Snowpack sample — Buffalo Mountain, Silverthorne, Colorado, USA (1/25/25, 10:11 AM MST)
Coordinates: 39.6222, -106.1139
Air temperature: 22 °F
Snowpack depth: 110 cm
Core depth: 10 cm
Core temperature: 46.4 °F
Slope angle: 12°, slope face: 102°
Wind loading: high
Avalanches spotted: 0
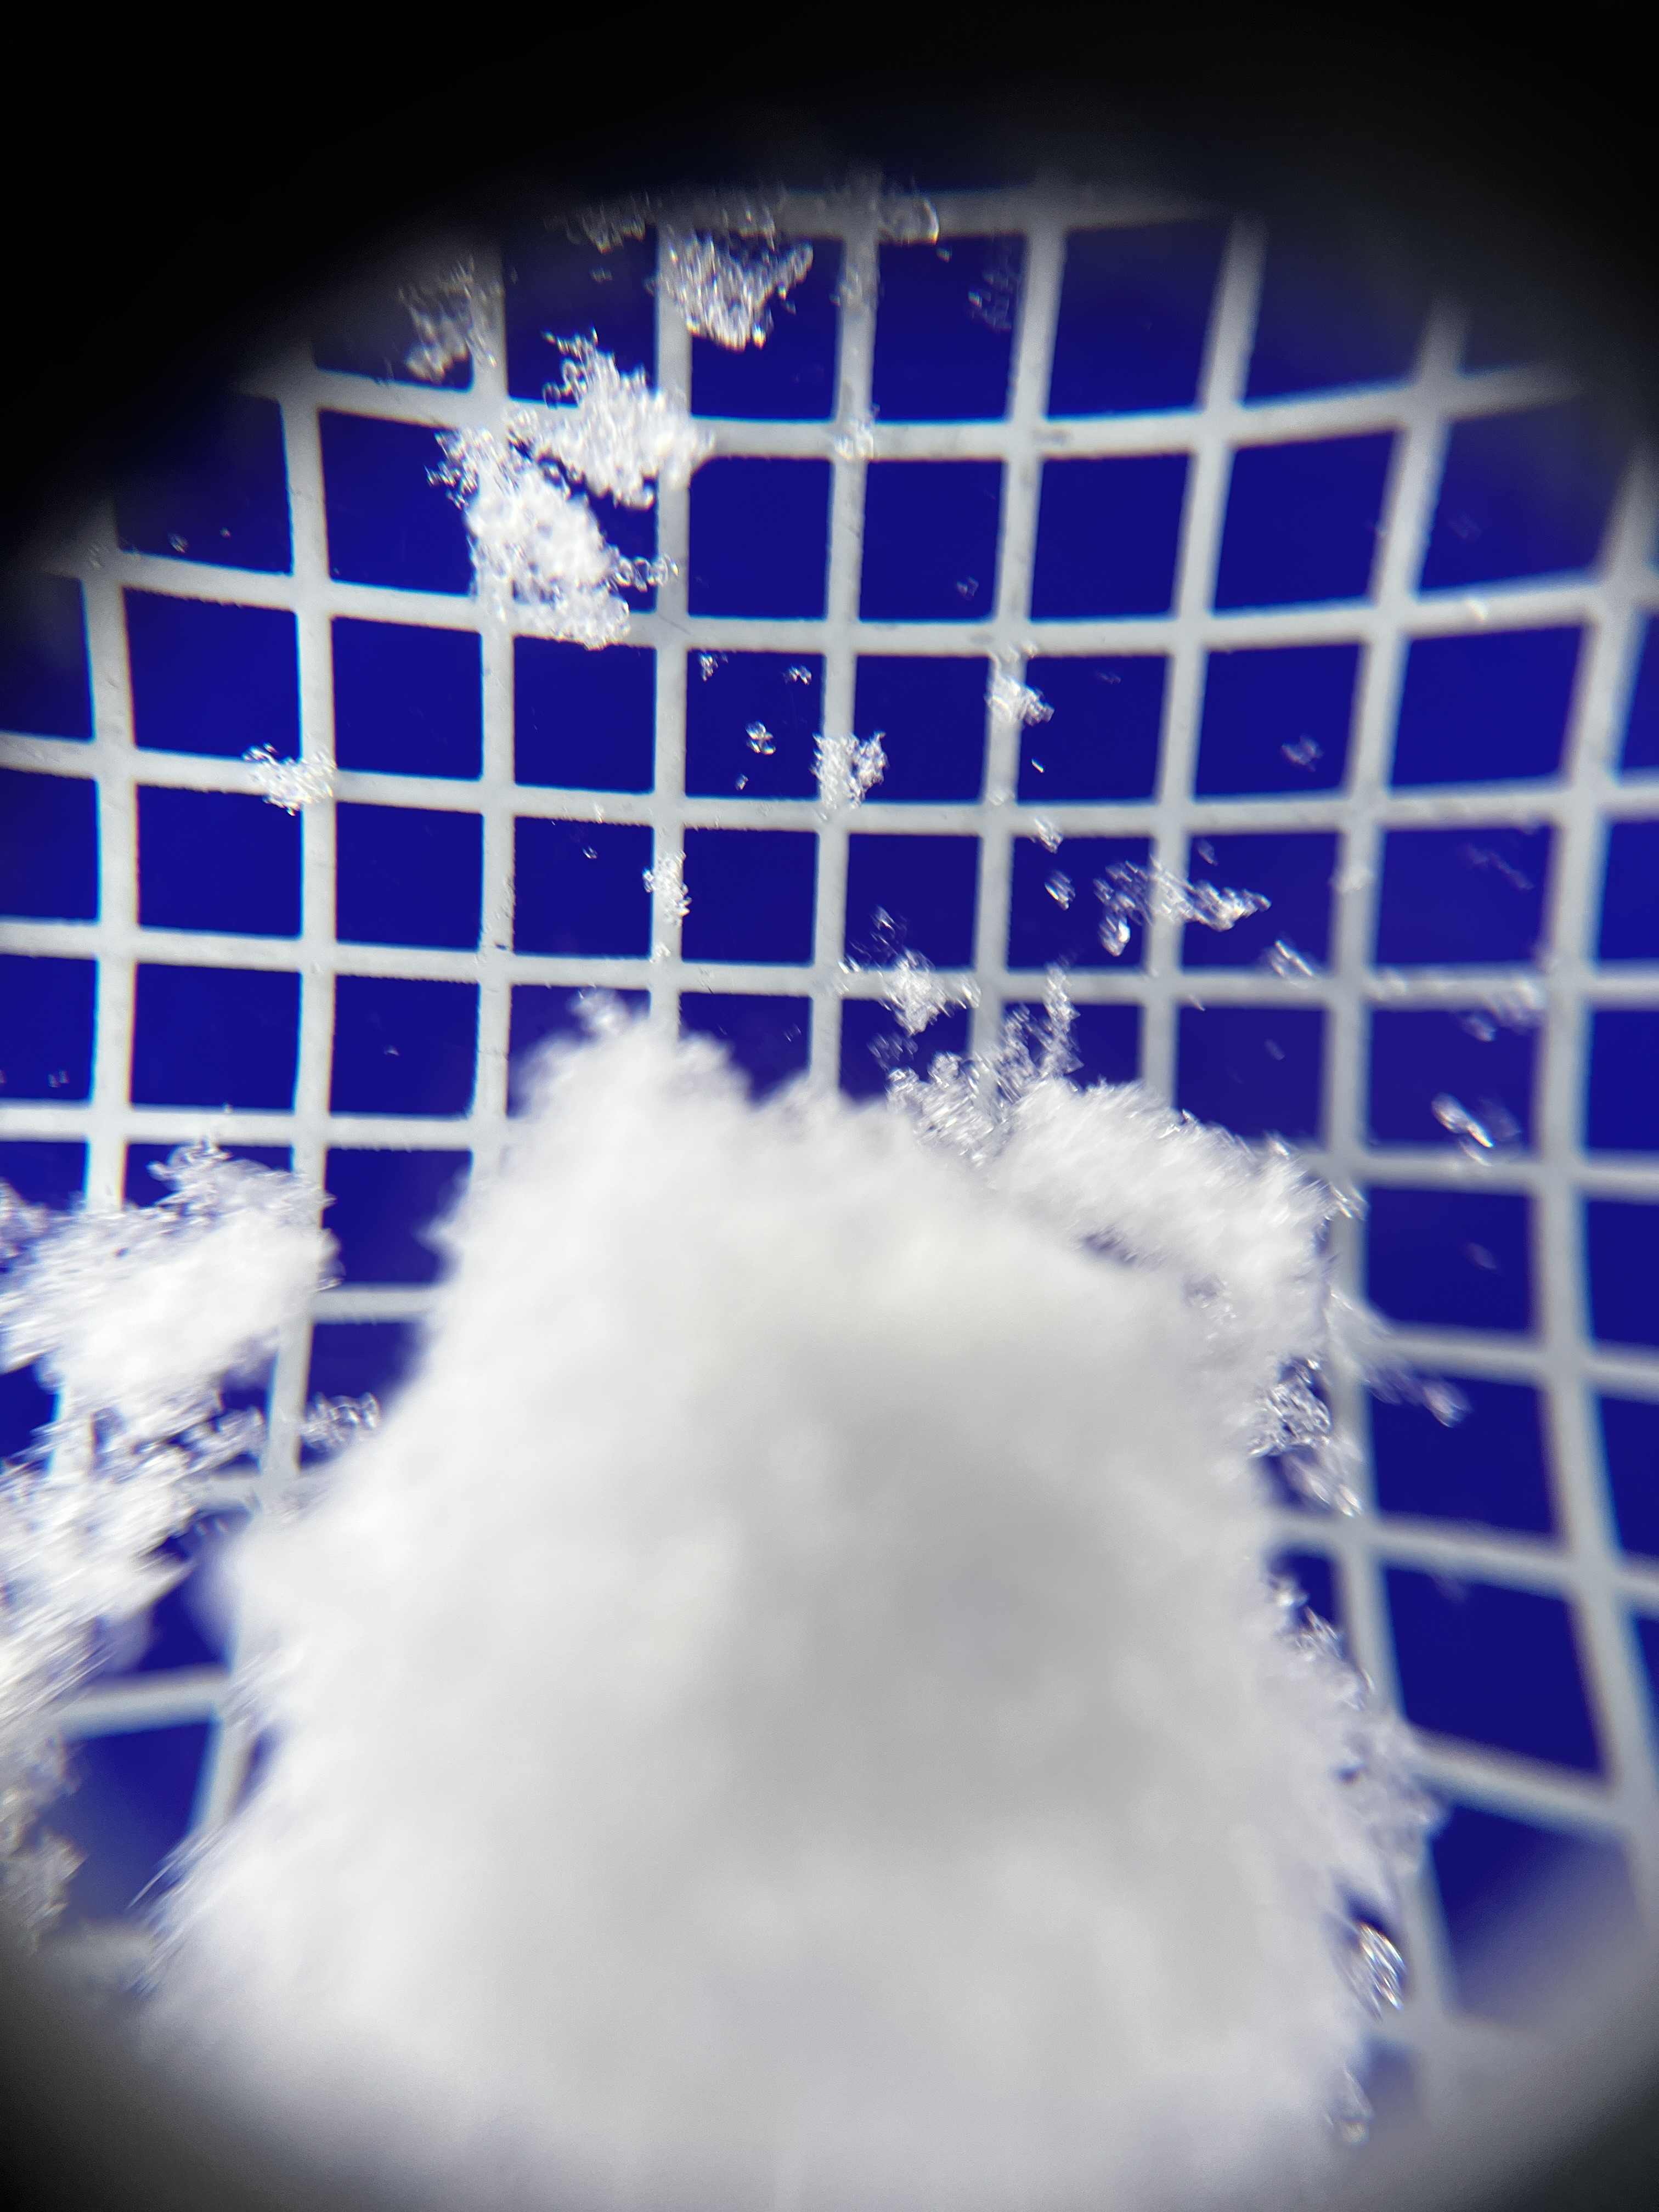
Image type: magnified_profile
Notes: No avalanches nearby, collected on the outskirts of a fire break 15 meters from the treeline, on way to Buffalo and Red Mountain